Point out the variations between the two images.
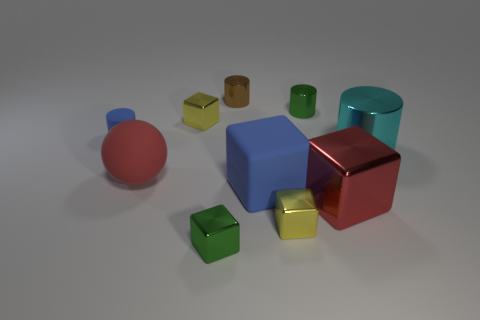
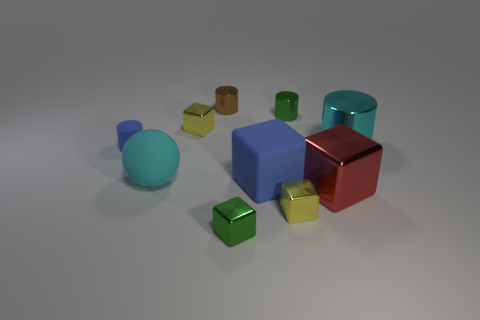
the sphere turned cyan
the large red rubber sphere that is left of the large rubber cube became cyan
the red ball turned cyan
the red sphere turned cyan
the large red rubber sphere that is behind the matte block became cyan
the sphere changed to cyan
the red rubber object turned cyan
the big red matte ball left of the brown thing became cyan
the big red rubber ball that is left of the tiny brown cylinder changed to cyan